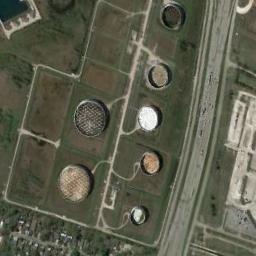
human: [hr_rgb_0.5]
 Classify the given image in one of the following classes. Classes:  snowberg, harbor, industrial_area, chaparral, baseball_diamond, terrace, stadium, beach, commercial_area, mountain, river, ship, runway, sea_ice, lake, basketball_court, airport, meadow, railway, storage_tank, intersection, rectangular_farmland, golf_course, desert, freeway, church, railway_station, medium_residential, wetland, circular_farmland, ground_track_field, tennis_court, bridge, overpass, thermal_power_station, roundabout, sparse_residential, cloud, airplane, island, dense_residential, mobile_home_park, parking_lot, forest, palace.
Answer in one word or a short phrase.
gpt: storage_tank